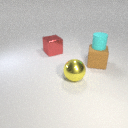
small cyan rubber cylinder above large brown rubber cube